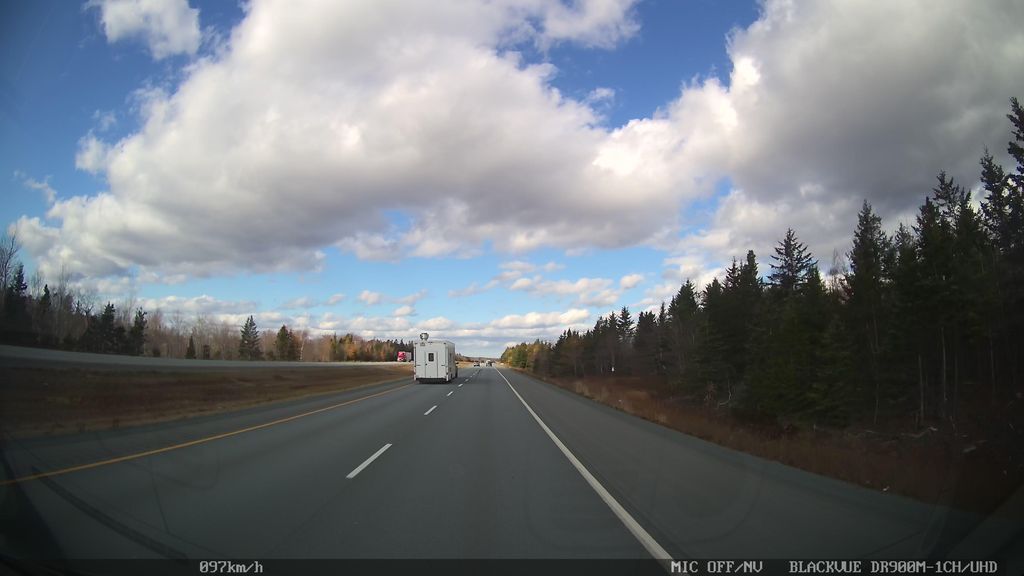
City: halifax